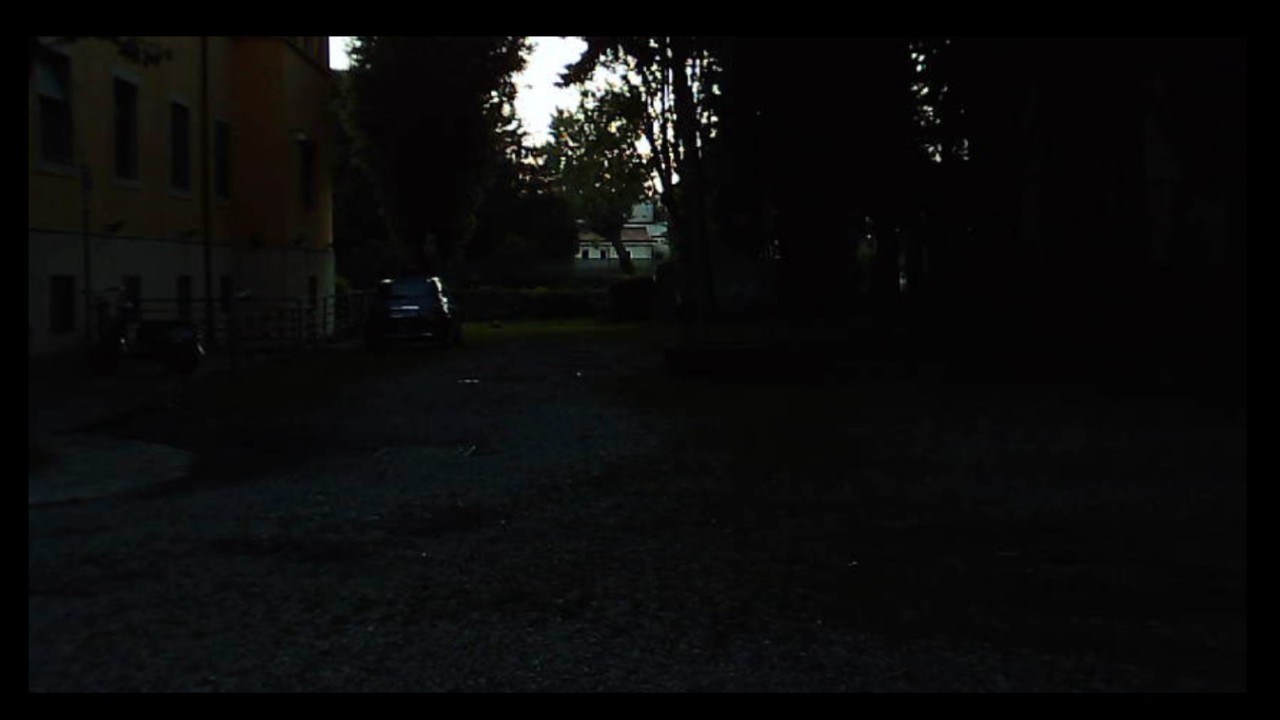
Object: DJI Mini 3

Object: DarwinFPV cineape20